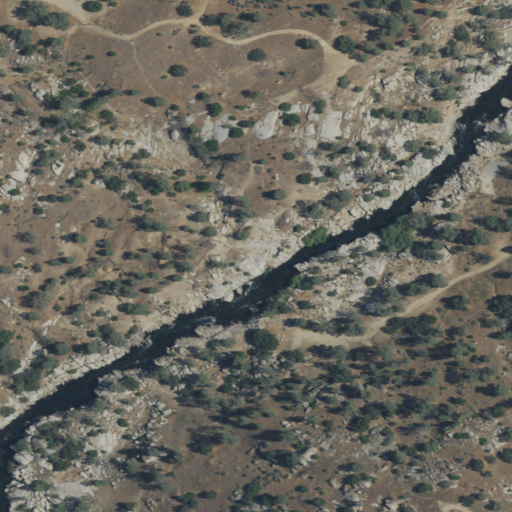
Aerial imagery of valley in California named Hogeye Gulch containing shrub, grassland, open development, low intensity development, and medium intensity development